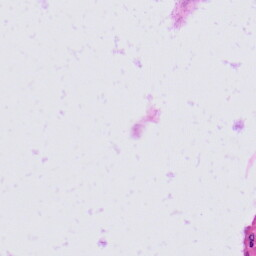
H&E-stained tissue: Prostate